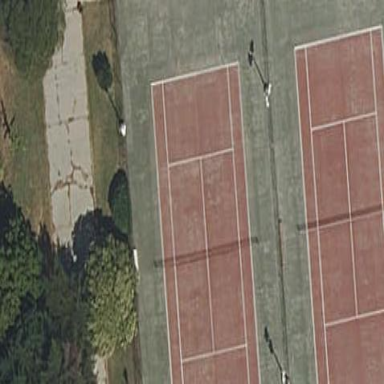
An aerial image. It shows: Tennis court on pitch designated for leisure land.